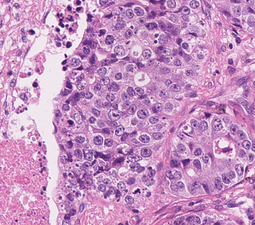
Tumor epithelial tissue: yes
Tumor-associated stroma tissue: yes
Normal tissue: no